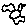
Label: bird